Question: I was wondering if anyone know's if you can add ar Red Dot / circle on a footer tab with JQuery Mobile?
See the example image attached.

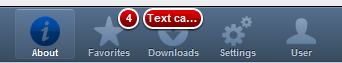
Answer: You could try:
- <URL>